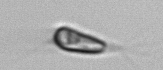
Label: Chrysochromulina